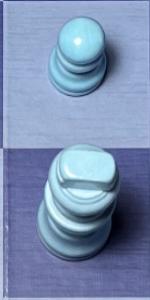
Label: King_White